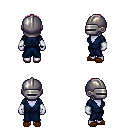
a pixel art fantasy rpg character, female body template, dark elf, purple skin, blue robe, white pants, pink short mohawk hairstyle, metal helm, white cloth bracers, brown slippers, four views (front, back, left, right), 2x2 character sprite sheet, small pixel art, hard edges, no anti-aliasing